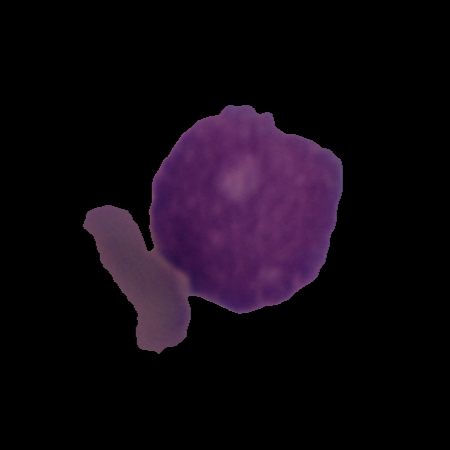
Label: cancer